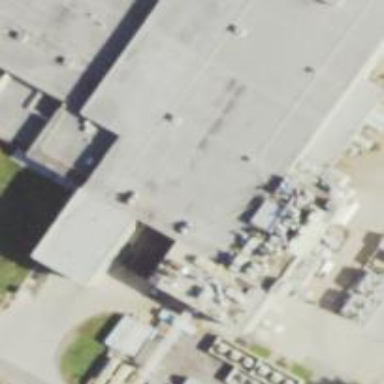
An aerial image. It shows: Generator is pictured.